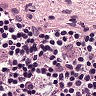
Metastatic tissue present: no